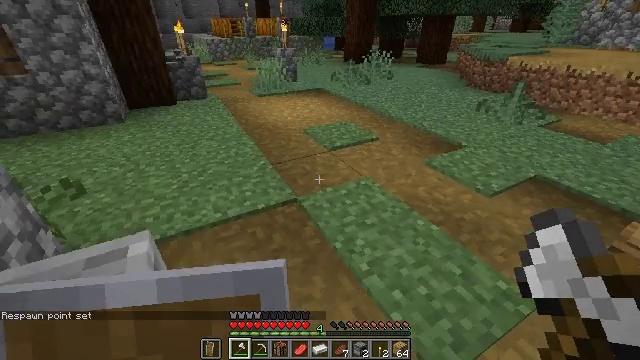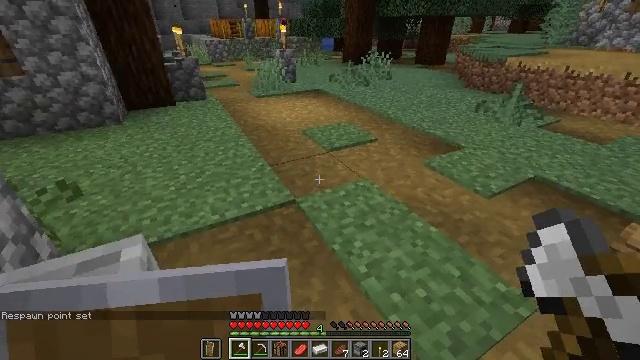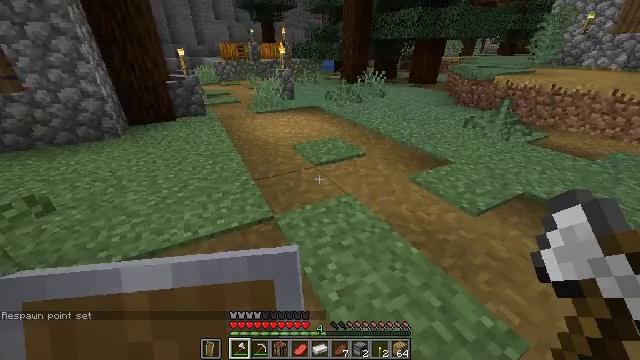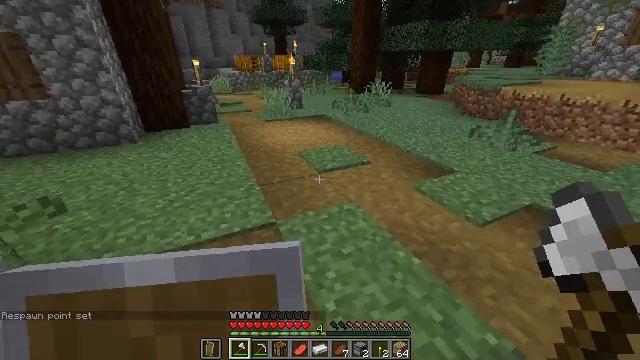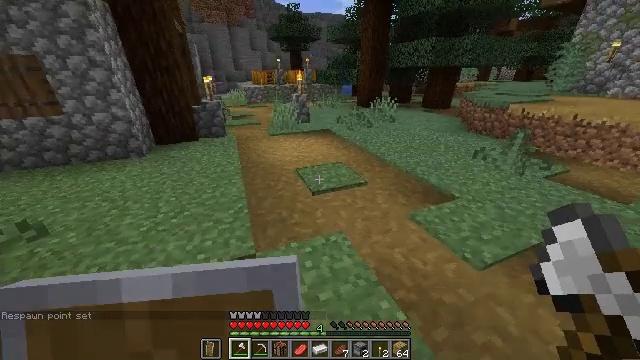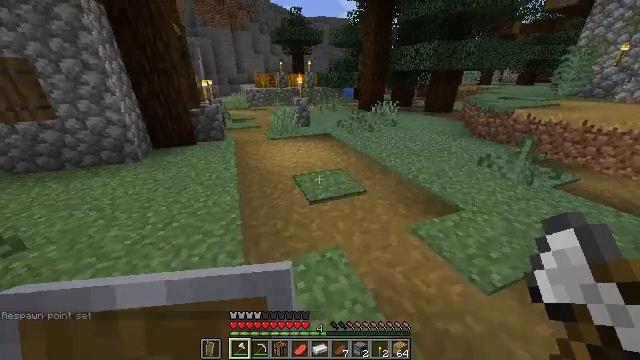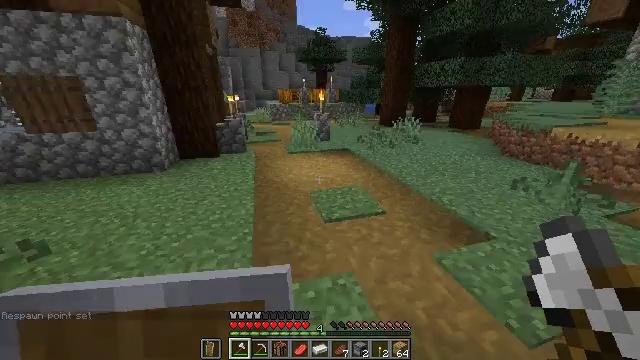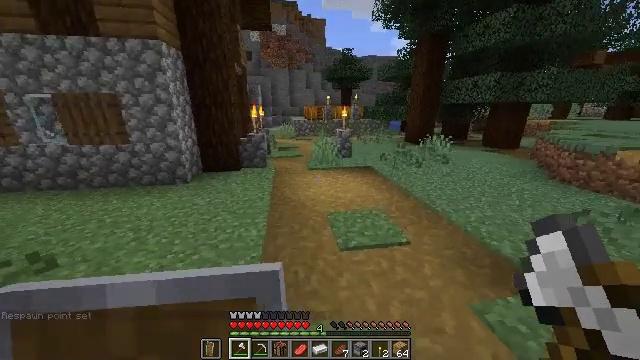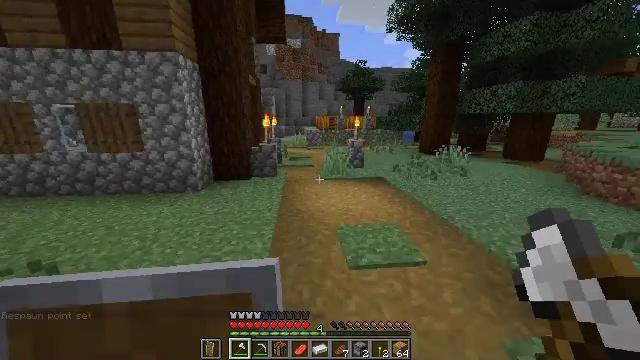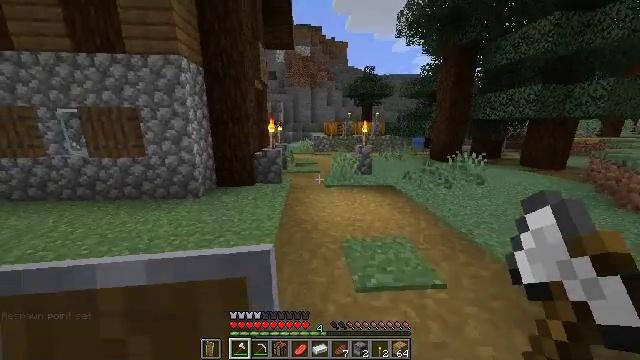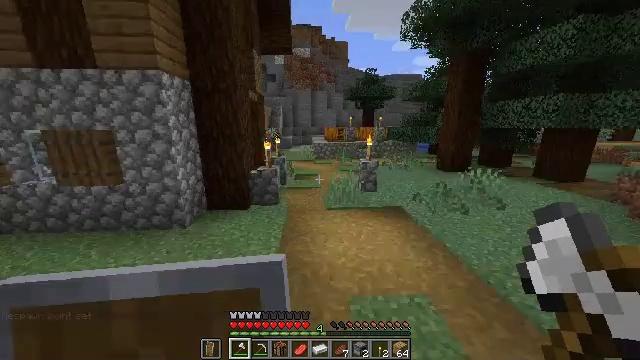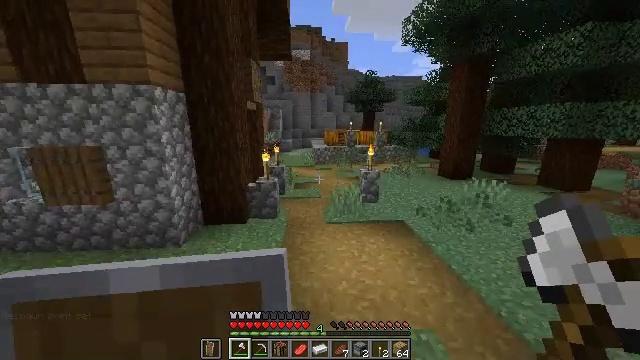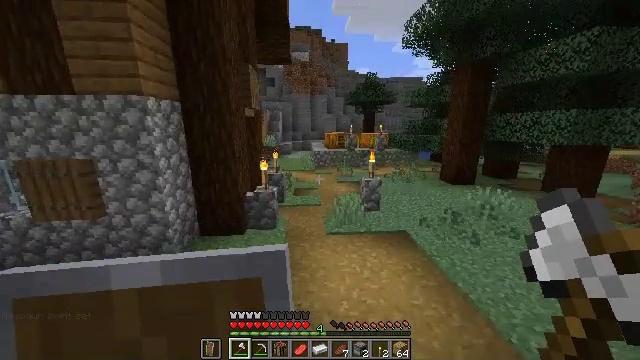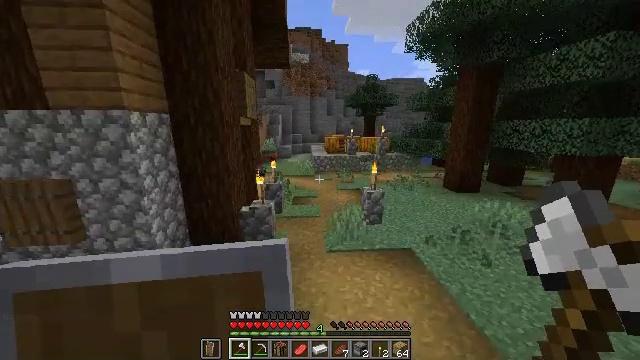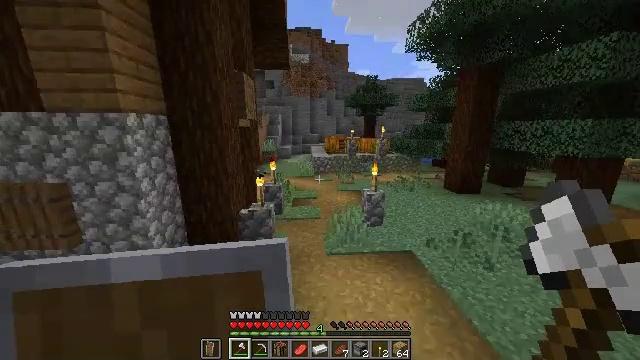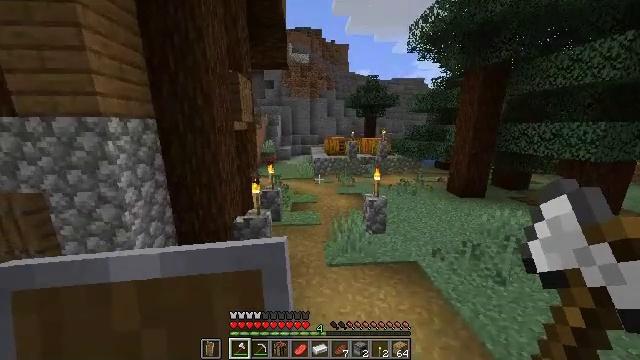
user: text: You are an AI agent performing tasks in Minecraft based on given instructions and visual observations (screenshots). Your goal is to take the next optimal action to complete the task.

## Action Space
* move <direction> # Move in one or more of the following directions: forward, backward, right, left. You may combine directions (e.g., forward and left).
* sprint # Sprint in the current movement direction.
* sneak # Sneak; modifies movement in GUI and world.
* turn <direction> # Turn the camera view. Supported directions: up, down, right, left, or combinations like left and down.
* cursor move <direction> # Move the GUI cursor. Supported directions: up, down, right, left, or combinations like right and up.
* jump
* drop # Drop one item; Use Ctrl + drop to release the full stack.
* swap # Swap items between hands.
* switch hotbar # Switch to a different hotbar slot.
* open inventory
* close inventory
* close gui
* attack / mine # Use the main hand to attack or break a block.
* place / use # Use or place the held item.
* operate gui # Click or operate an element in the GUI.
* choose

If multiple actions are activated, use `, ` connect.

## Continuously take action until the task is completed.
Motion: motion action
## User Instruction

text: Break the purple bed to move it.
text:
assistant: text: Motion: move forward and move right, sprint
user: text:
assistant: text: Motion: move forward and move right, sprint, turn left and up
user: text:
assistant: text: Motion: move forward and move right, sprint, turn left and up
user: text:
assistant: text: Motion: move forward, sprint, turn left and up
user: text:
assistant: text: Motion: move forward, sprint
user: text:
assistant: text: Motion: move forward, sprint, turn left and up
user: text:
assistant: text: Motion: move forward, sprint, turn left and up
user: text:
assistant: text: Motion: move forward, sprint, turn left and up
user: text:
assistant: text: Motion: move forward, sprint, turn left and up
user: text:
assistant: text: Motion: move forward, sprint, jump
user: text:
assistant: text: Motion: move forward, sprint, jump
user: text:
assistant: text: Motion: move forward, sprint, jump
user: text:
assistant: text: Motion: move forward, sprint, jump
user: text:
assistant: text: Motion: move forward, sprint, jump
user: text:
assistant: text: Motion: move forward, sprint, jump
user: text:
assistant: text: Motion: move forward, sprint, jump
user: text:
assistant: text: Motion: move forward, sprint, turn left, jump
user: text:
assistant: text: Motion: move forward, sprint, turn left, jump
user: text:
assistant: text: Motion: move forward, sprint, turn left, jump
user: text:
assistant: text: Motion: move forward, sprint, turn left, jump
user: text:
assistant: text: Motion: move forward, sprint, turn left, jump
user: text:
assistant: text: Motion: move forward, sprint, turn left and down, jump
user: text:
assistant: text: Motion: move forward, sprint, turn left, jump
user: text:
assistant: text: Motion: move forward, sprint, turn left, jump
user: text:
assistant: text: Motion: move forward, sprint, turn left, jump
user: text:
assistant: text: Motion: move forward, sprint, turn left, jump
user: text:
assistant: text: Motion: move forward and move right, sprint, turn left, jump
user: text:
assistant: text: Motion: move forward and move right, sprint, turn left, jump
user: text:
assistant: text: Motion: move forward and move right, sprint, turn left, jump
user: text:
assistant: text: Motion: move forward and move right, sprint, turn left